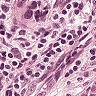
Metastatic tissue present: yes